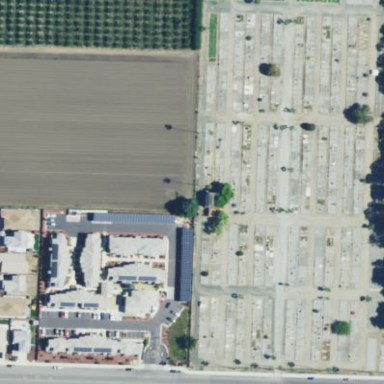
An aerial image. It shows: Cemetery.